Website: macys
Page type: customer-info-address
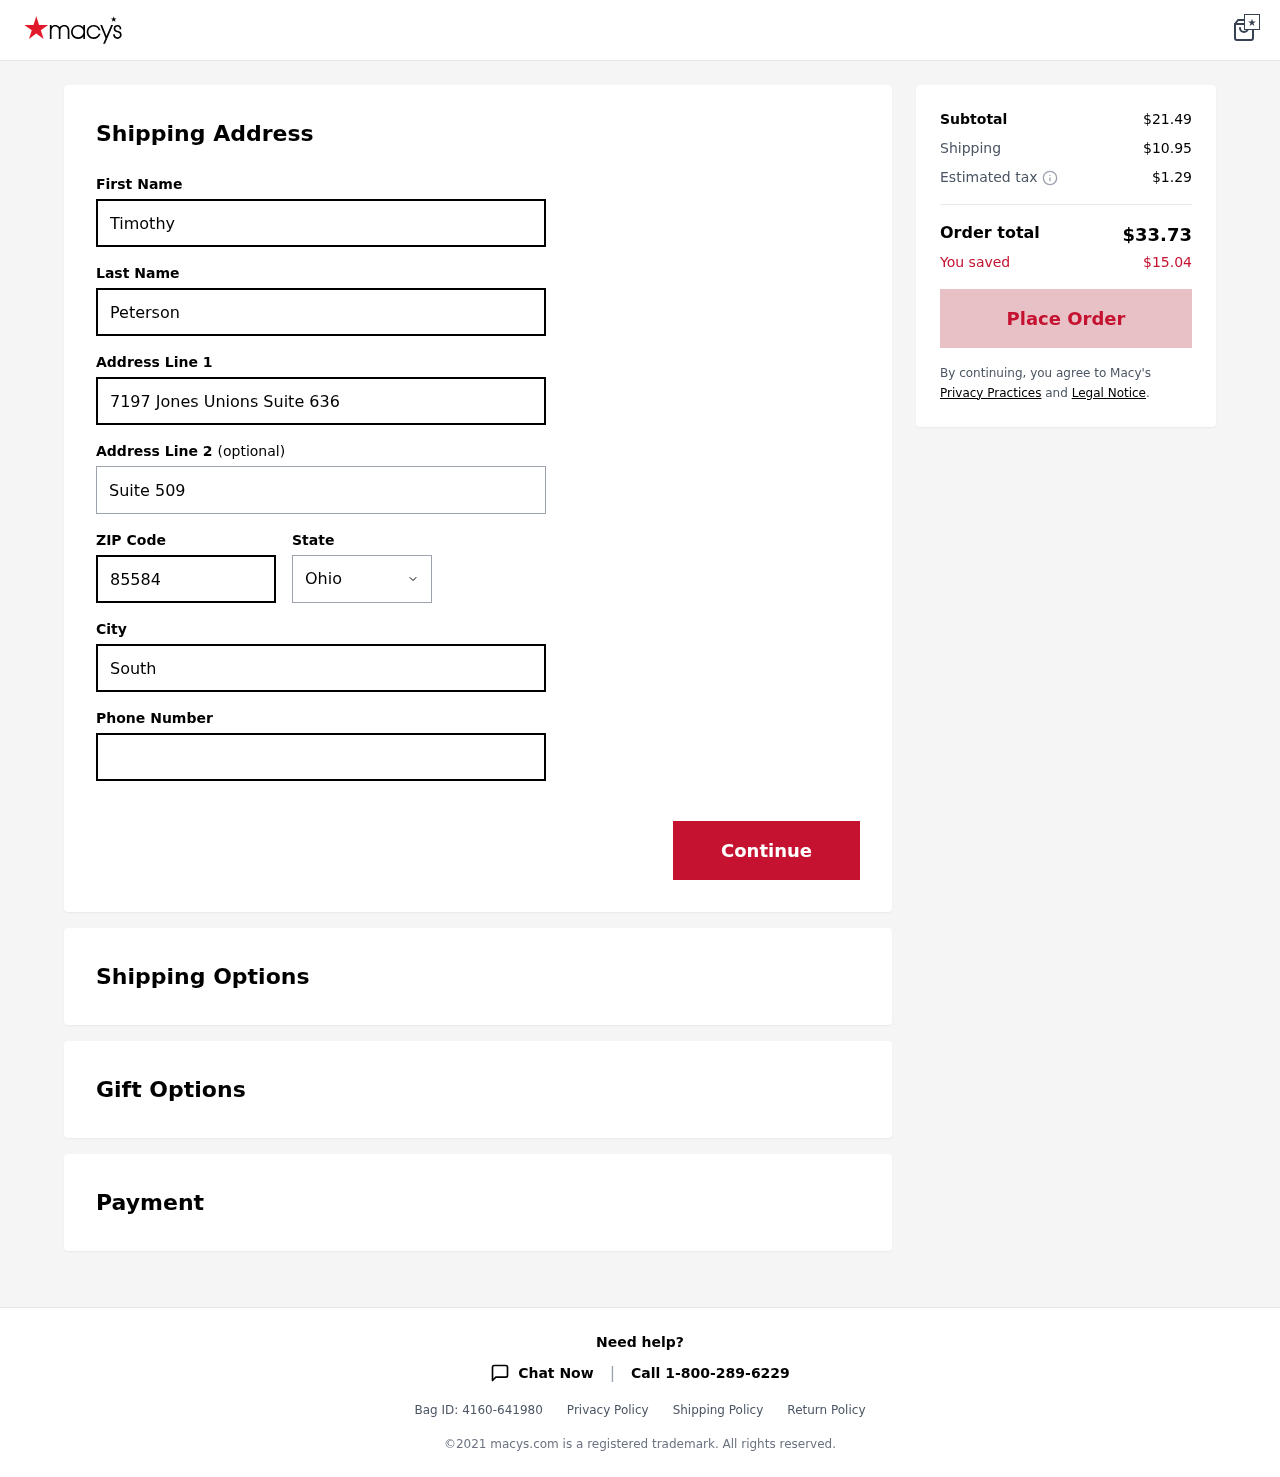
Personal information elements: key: PII_CITY
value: South Martha
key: PII_FIRSTNAME
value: Timothy
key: PII_LASTNAME
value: Peterson
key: PII_PHONE
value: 2609399191
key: PII_POSTCODE
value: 85584
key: PII_STATE
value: Ohio
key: PII_STREET
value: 7197 Jones Unions Suite 636
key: PII_STREET2
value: Suite 509
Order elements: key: ORDER_SUBTOTAL
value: $21.49
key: ORDER_SHIPPING_COST
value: $10.95
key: ORDER_TAX
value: $1.29
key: ORDER_TOTAL
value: $33.73
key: ORDER_SAVINGS
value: $15.04